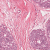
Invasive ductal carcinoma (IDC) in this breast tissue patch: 0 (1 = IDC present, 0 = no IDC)